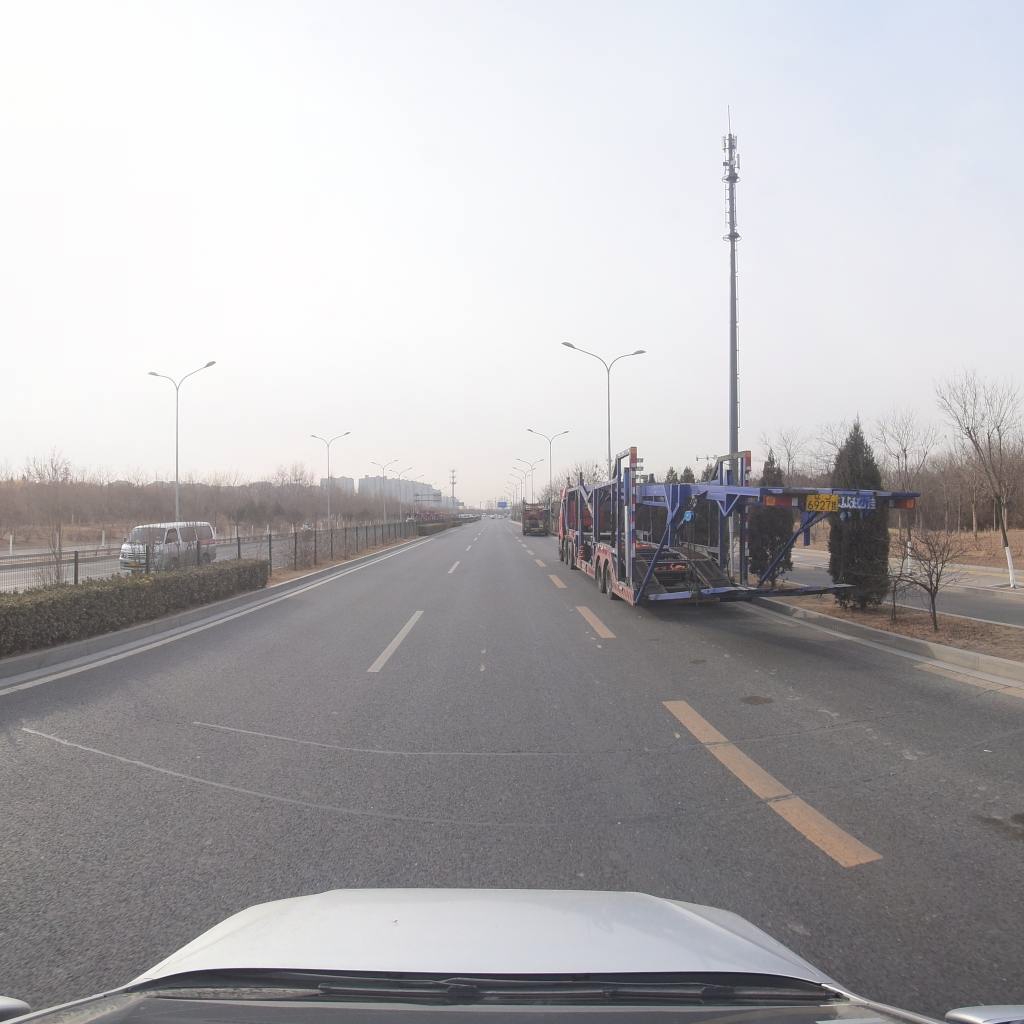
Region: Fengtai
Road damage annotations: transverse patch, transverse patch